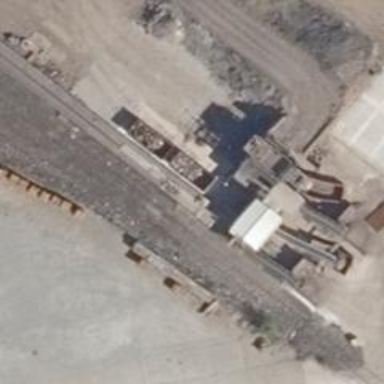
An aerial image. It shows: Railway switch.